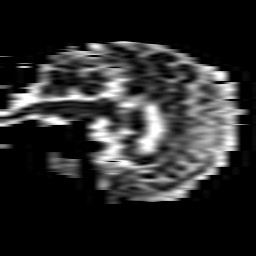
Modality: ADC
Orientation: sagittal
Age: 58
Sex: female
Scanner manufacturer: philips
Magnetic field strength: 1.5 T
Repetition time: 4.806 s
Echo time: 0.07764 s